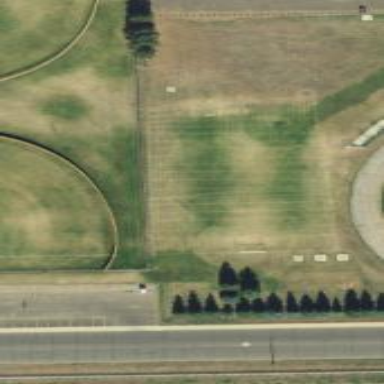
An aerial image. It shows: Pitch for American football.